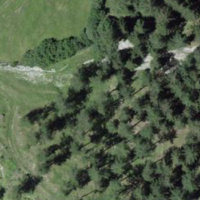
EUNIS habitat code: 43
Species observed at this site:
Parnassia palustris